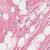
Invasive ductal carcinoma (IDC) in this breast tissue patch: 0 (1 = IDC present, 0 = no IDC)